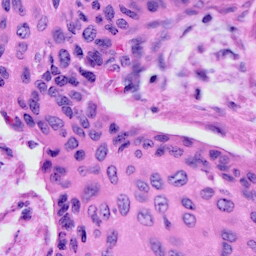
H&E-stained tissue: Cervix